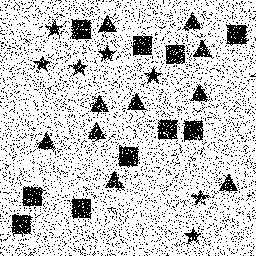
Squares: 10
Triangles: 10
Stars: 7
Total shapes: 27